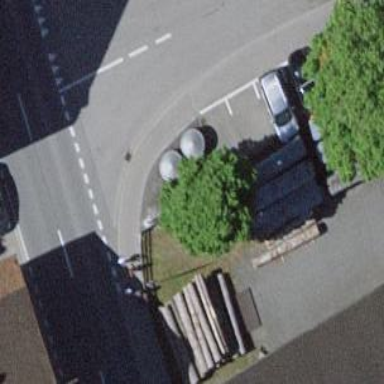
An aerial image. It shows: Recycling container in the area designated for recycling.